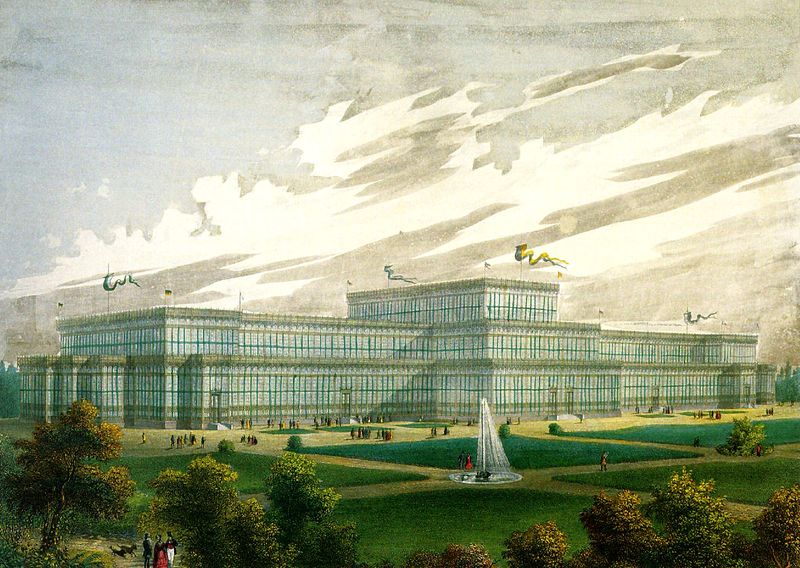
Titel: Ansicht des Glaspalastes in München von Südwesten
Künstler: August von Voit
Institution: München, Technische Universität, Architektursammlung
Schlagwörter: gemälde, parkanlage, schloss, springbrunnen, palast